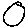
Label: circle